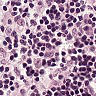
Metastatic tissue present: no